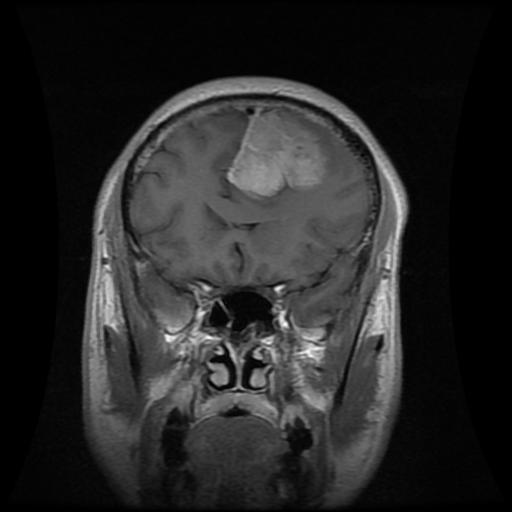
Label: meningioma